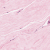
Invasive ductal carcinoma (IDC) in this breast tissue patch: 0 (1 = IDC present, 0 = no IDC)